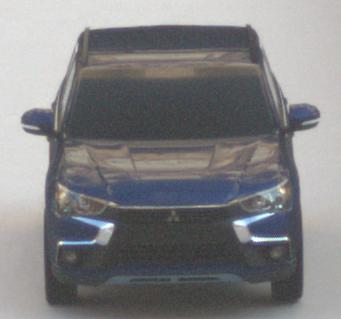
Make: Mitsubishi
Model: Outlander 2.0 Plug-In Hybrid
Detailed model: Outlander (III) Plug-In Hybrid
Model produced from: 2015/10
Model produced until: 2018/08
Doors: 5
Color: blue
Road condition: dry road
Daytime: morning or afternoon
Contrast: low contrast